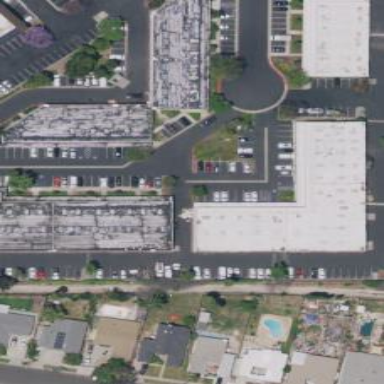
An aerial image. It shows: Commercial building.